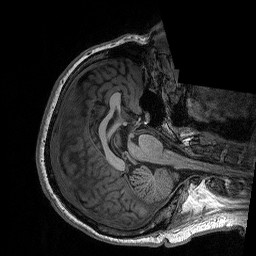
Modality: T1w
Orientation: axial
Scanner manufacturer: siemens
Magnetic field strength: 3 T